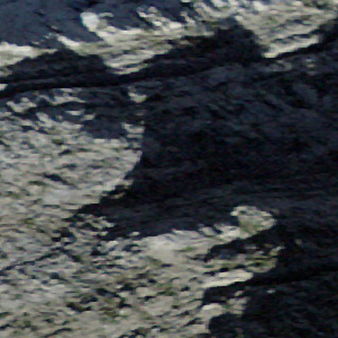
Label: other